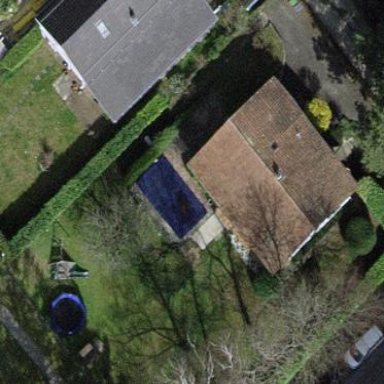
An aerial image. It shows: Garden surrounded by fence.